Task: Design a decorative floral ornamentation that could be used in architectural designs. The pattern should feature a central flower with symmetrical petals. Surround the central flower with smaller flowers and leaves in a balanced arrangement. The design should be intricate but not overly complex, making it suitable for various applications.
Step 1023:
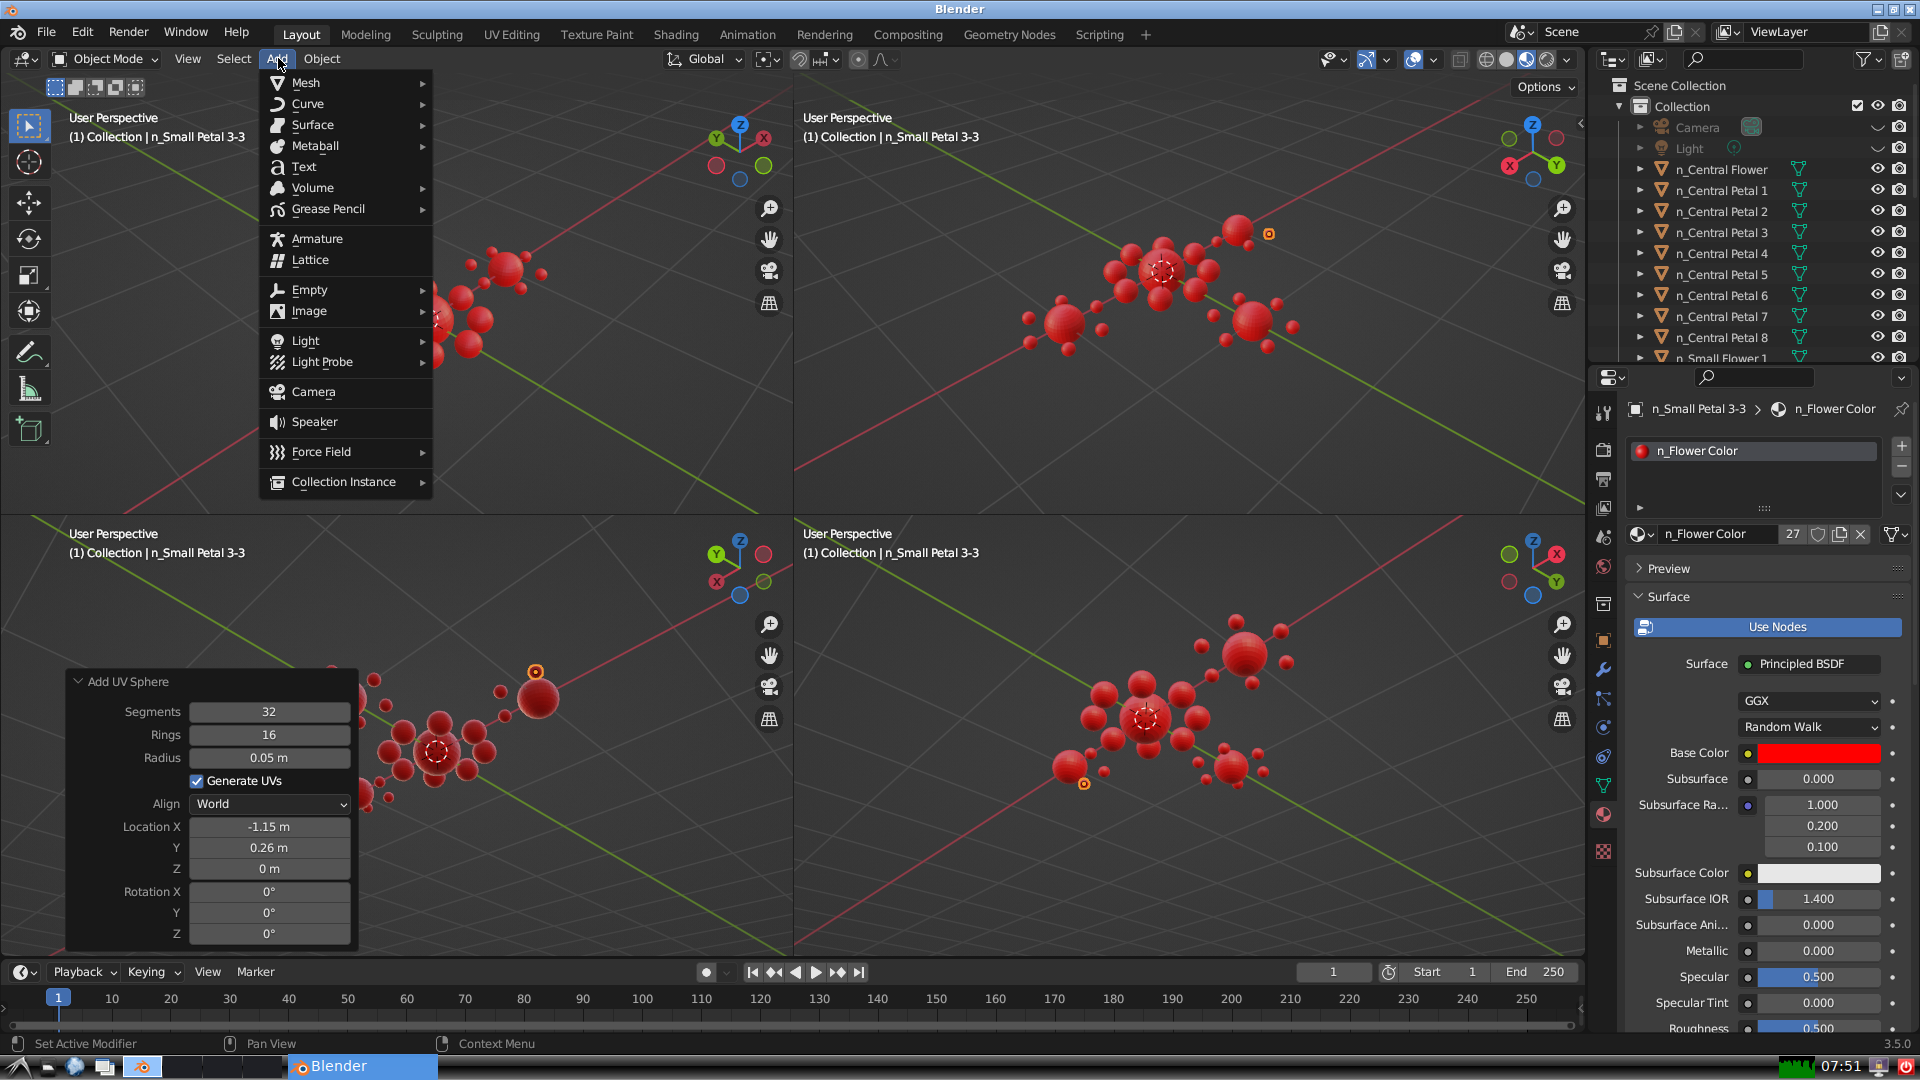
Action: {"mouse_move": [304, 82]}